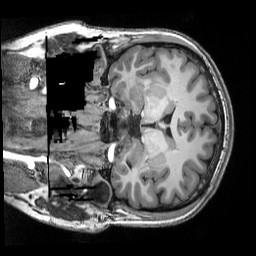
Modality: T1w
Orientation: coronal
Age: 21
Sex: male